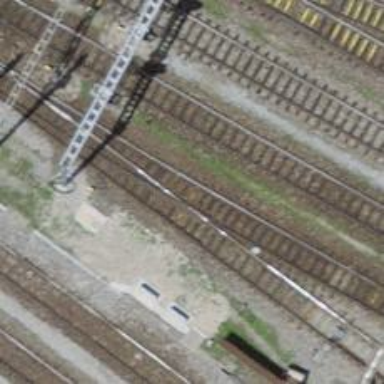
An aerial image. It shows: Siding railway line with electrified contact line for the trains.